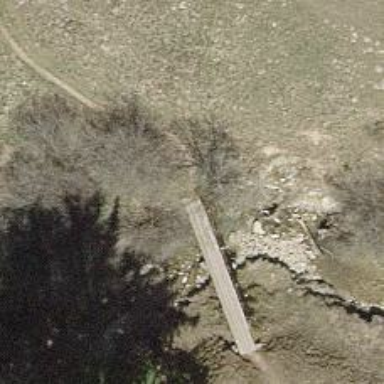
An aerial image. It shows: Path on bridge.